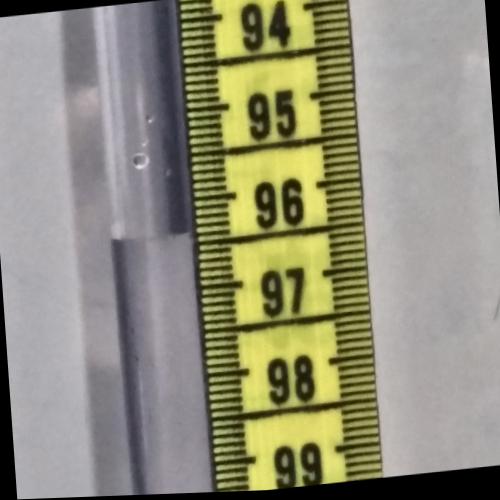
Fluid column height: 96.4 cm